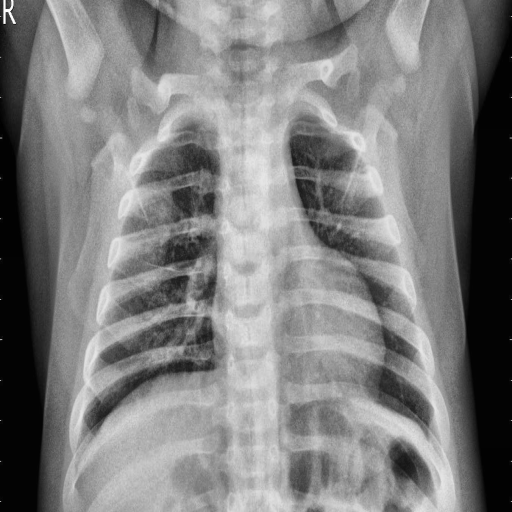
Finding: PNEUMONIA